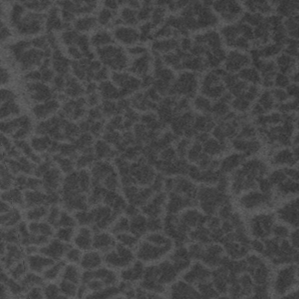
Label: frost